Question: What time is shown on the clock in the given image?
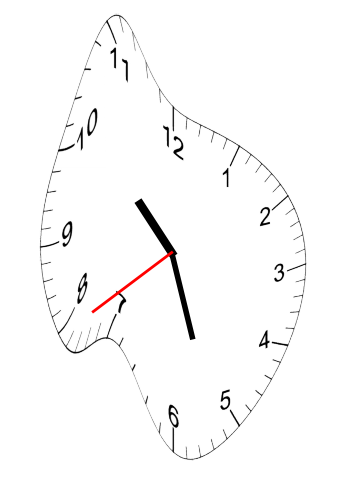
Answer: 10:26:39